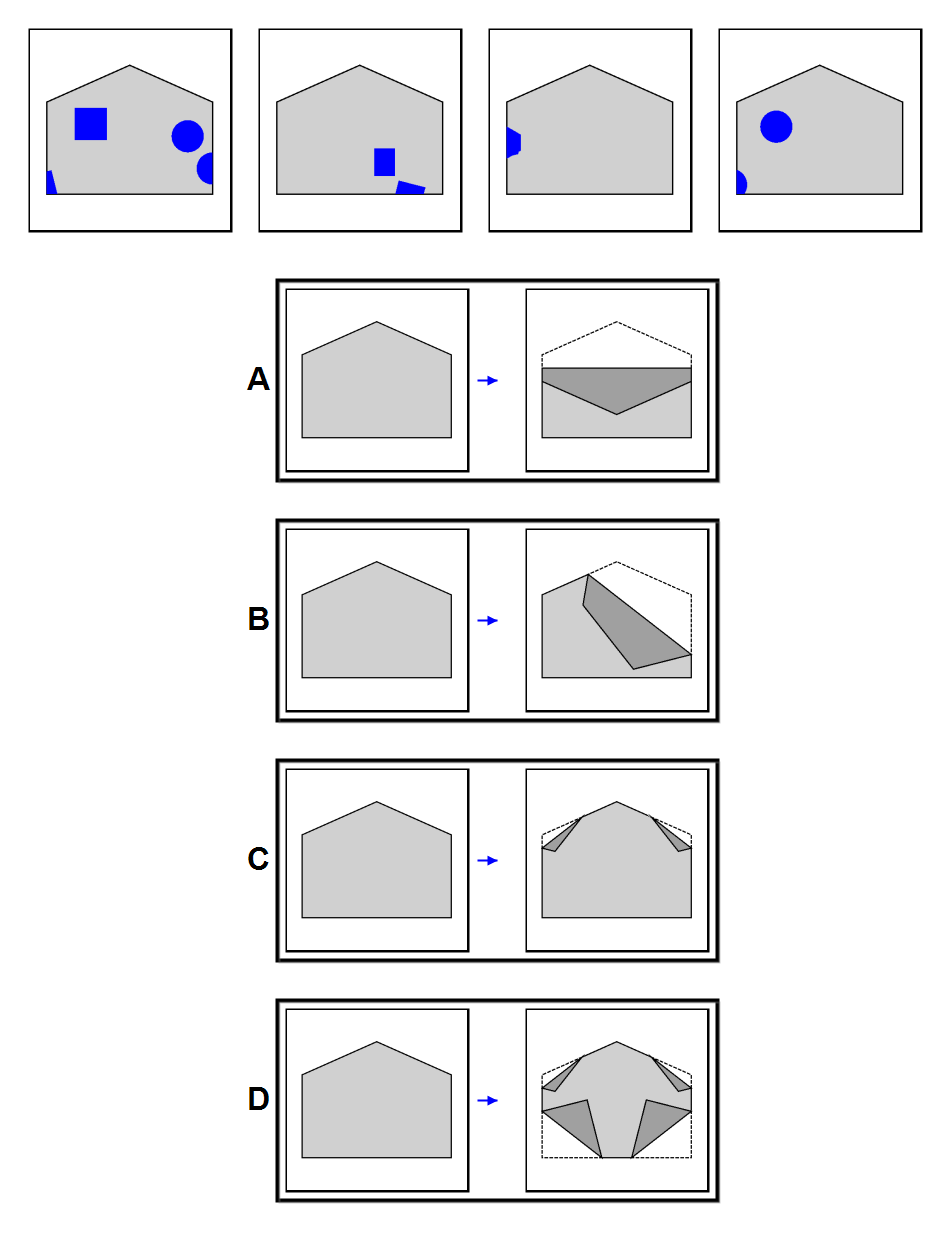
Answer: D